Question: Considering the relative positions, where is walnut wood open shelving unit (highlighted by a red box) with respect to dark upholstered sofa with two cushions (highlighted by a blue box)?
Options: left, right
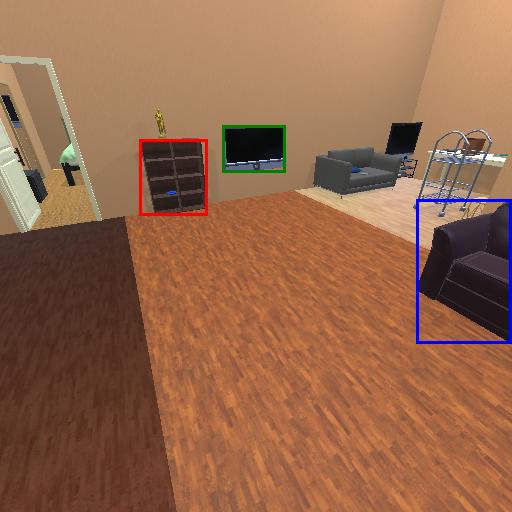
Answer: left